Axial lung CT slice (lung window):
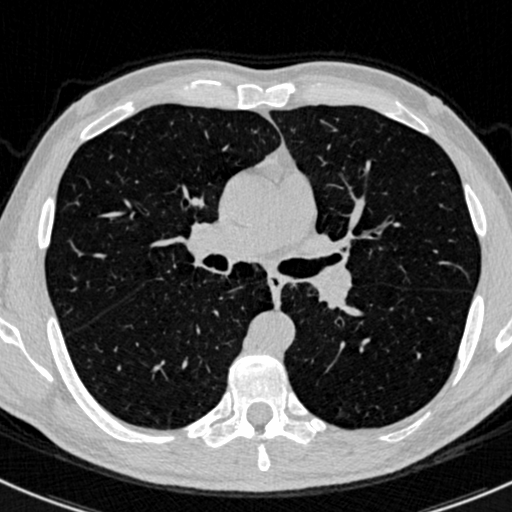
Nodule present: no